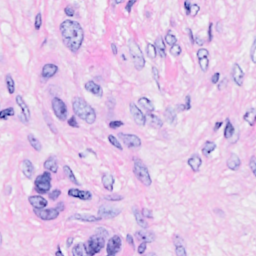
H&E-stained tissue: Breast